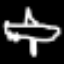
Label: airplane